Question: What kind of alert is active?
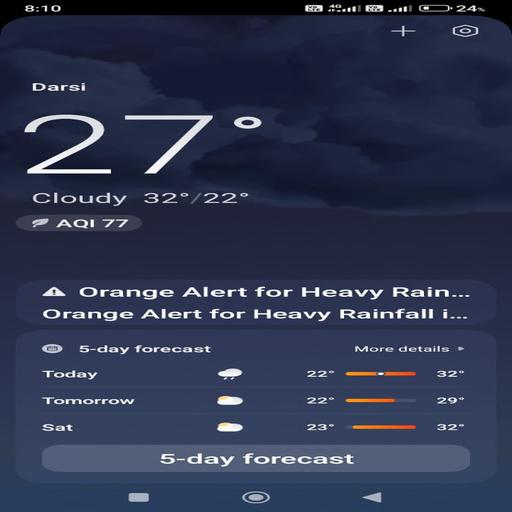
Answer: Orange alert